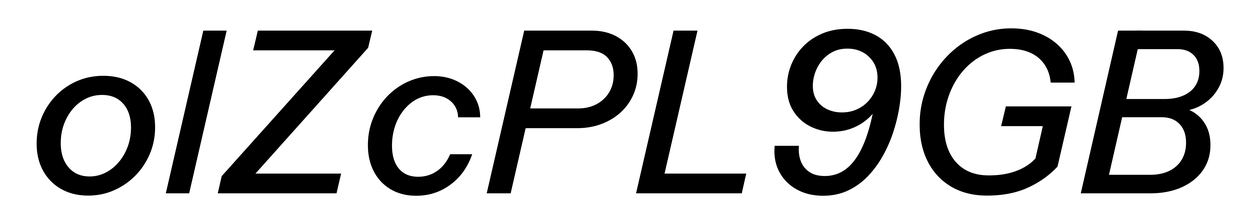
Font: InstrumentSans-Italic_Medium_Italic